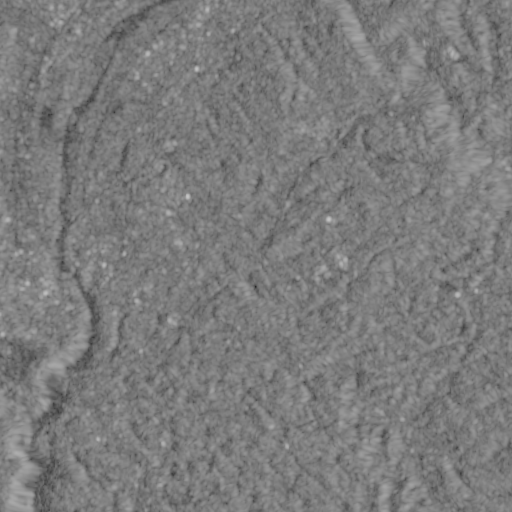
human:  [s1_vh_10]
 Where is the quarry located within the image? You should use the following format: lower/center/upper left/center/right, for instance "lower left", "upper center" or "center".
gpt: The quarry is located in the upper left of the image.
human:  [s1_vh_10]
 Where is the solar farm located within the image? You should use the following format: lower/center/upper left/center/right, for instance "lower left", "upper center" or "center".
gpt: The solar farm is located in the upper left of the image.
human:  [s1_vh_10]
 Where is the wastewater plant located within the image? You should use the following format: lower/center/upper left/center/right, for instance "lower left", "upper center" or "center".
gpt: The wastewater plant is located in the upper left of the image.
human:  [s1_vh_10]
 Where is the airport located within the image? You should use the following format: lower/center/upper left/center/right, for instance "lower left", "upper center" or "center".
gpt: There is no airport in the image.

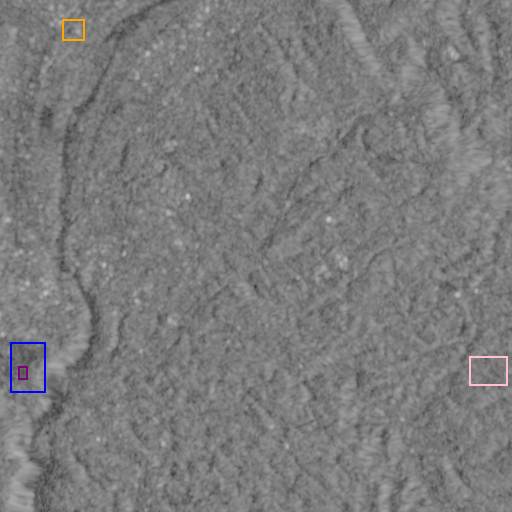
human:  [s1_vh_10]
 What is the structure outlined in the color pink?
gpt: The structure outlined in pink is a crop field.
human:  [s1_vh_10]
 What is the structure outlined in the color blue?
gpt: The structure outlined in blue is a park.
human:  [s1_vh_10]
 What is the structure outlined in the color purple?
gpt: The structure outlined in purple is a parking lot.
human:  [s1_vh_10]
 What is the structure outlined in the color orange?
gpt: The structure outlined in orange is a quarry.
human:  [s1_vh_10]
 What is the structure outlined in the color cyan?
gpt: There is no cyan outline.